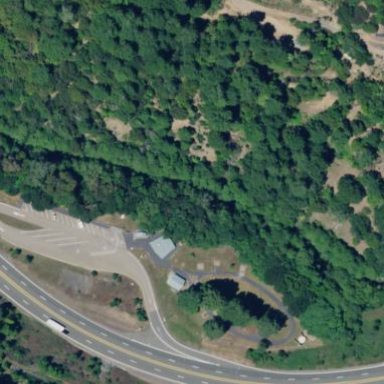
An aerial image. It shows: Rest area along the road with picnic tables.